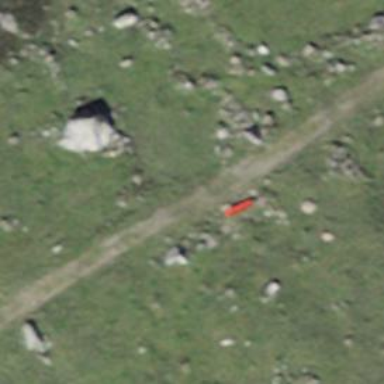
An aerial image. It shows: Red bench.